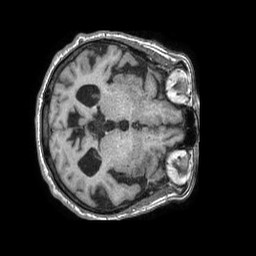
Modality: T1w
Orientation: axial
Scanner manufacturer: philips
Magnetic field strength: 1.5 T
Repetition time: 0.007791 s
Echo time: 0.003555 s